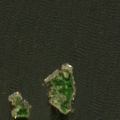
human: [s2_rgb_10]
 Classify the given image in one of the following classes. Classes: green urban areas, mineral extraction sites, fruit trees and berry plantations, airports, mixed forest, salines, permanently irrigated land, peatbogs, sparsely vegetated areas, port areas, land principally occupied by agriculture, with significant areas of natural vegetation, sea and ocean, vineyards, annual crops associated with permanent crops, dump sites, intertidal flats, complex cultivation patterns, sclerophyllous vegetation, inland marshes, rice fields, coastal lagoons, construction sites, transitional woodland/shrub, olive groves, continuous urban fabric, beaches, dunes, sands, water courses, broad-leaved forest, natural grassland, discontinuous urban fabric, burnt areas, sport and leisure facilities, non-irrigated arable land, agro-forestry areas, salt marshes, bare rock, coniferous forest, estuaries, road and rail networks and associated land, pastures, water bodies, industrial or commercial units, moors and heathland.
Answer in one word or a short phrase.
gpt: sea and ocean